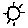
Label: sun